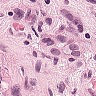
Metastatic tissue present: yes